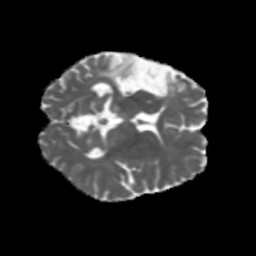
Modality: MD
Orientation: axial
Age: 36
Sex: female
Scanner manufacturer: siemens
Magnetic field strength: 3 T
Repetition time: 5.47 s
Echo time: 0.0854 s